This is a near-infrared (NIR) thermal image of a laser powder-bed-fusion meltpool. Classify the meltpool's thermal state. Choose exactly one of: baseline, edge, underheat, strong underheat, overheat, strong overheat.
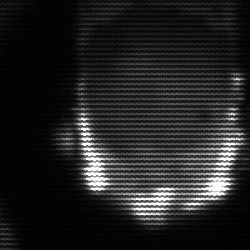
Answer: baseline